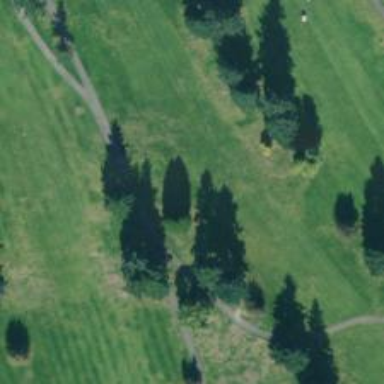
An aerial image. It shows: View of golf hole.